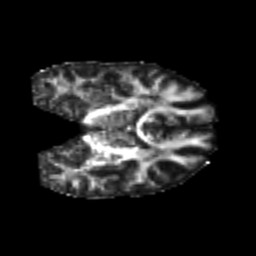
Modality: FA
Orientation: coronal
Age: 21
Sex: male
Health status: healthy
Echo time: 0.074 s